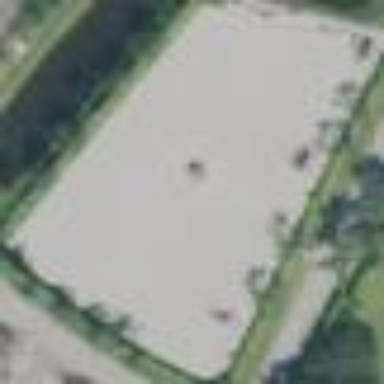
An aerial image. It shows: Equestrian pitch with sand surface.